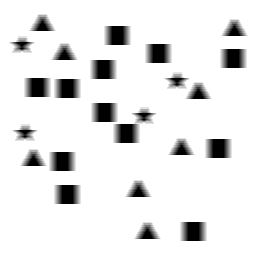
Squares: 12
Triangles: 8
Stars: 4
Total shapes: 24